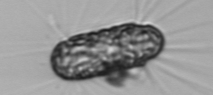
Label: Corethron_hystrix